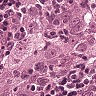
Metastatic tissue present: yes